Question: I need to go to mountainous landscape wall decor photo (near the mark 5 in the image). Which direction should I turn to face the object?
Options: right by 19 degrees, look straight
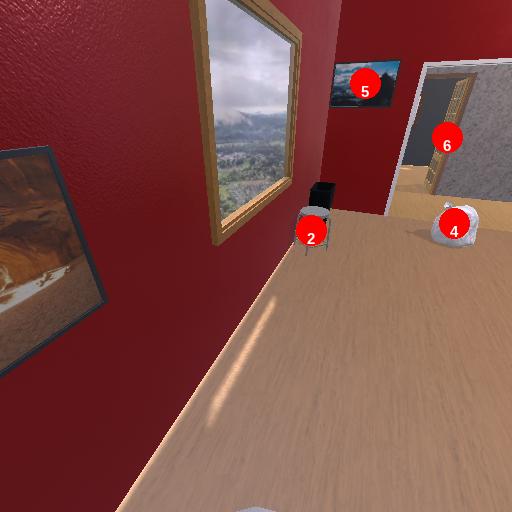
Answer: right by 19 degrees